Question:
Above is the chart I created using 'DataFrame.plot'. However, it's not really in my desired order. It should be in descending order based on the total number of species. Here is the code I wrote to create this.
'''
## Group data by park_name and conservation status
cons_park = park_species.groupby(['park_name', 'conservation_status']).scientific_name.count().reset_index()
pivoted_cons_park = pd.pivot_table(
data=cons_park, index='park_name',
columns='conservation_status',
values='scientific_name'
)
## Sort data based on conservation status - Changing this one will result in a different chart
pivoted_cons_park.sort_values(by='Species of Concern', inplace=True)
## Plot a bar chart to visualize the data
pivoted_cons_park.plot(kind='barh', stacked=True, figsize=(10,10))
plt.legend(bbox_to_anchor=(1.02, 1.01))
plt.title('Species in Conservation in US National Parks', weight='bold')
plt.ylabel('Park', fontsize=12)
plt.xlabel('Number of species', fontsize=12)
plt.show()
plt.clf()
'''
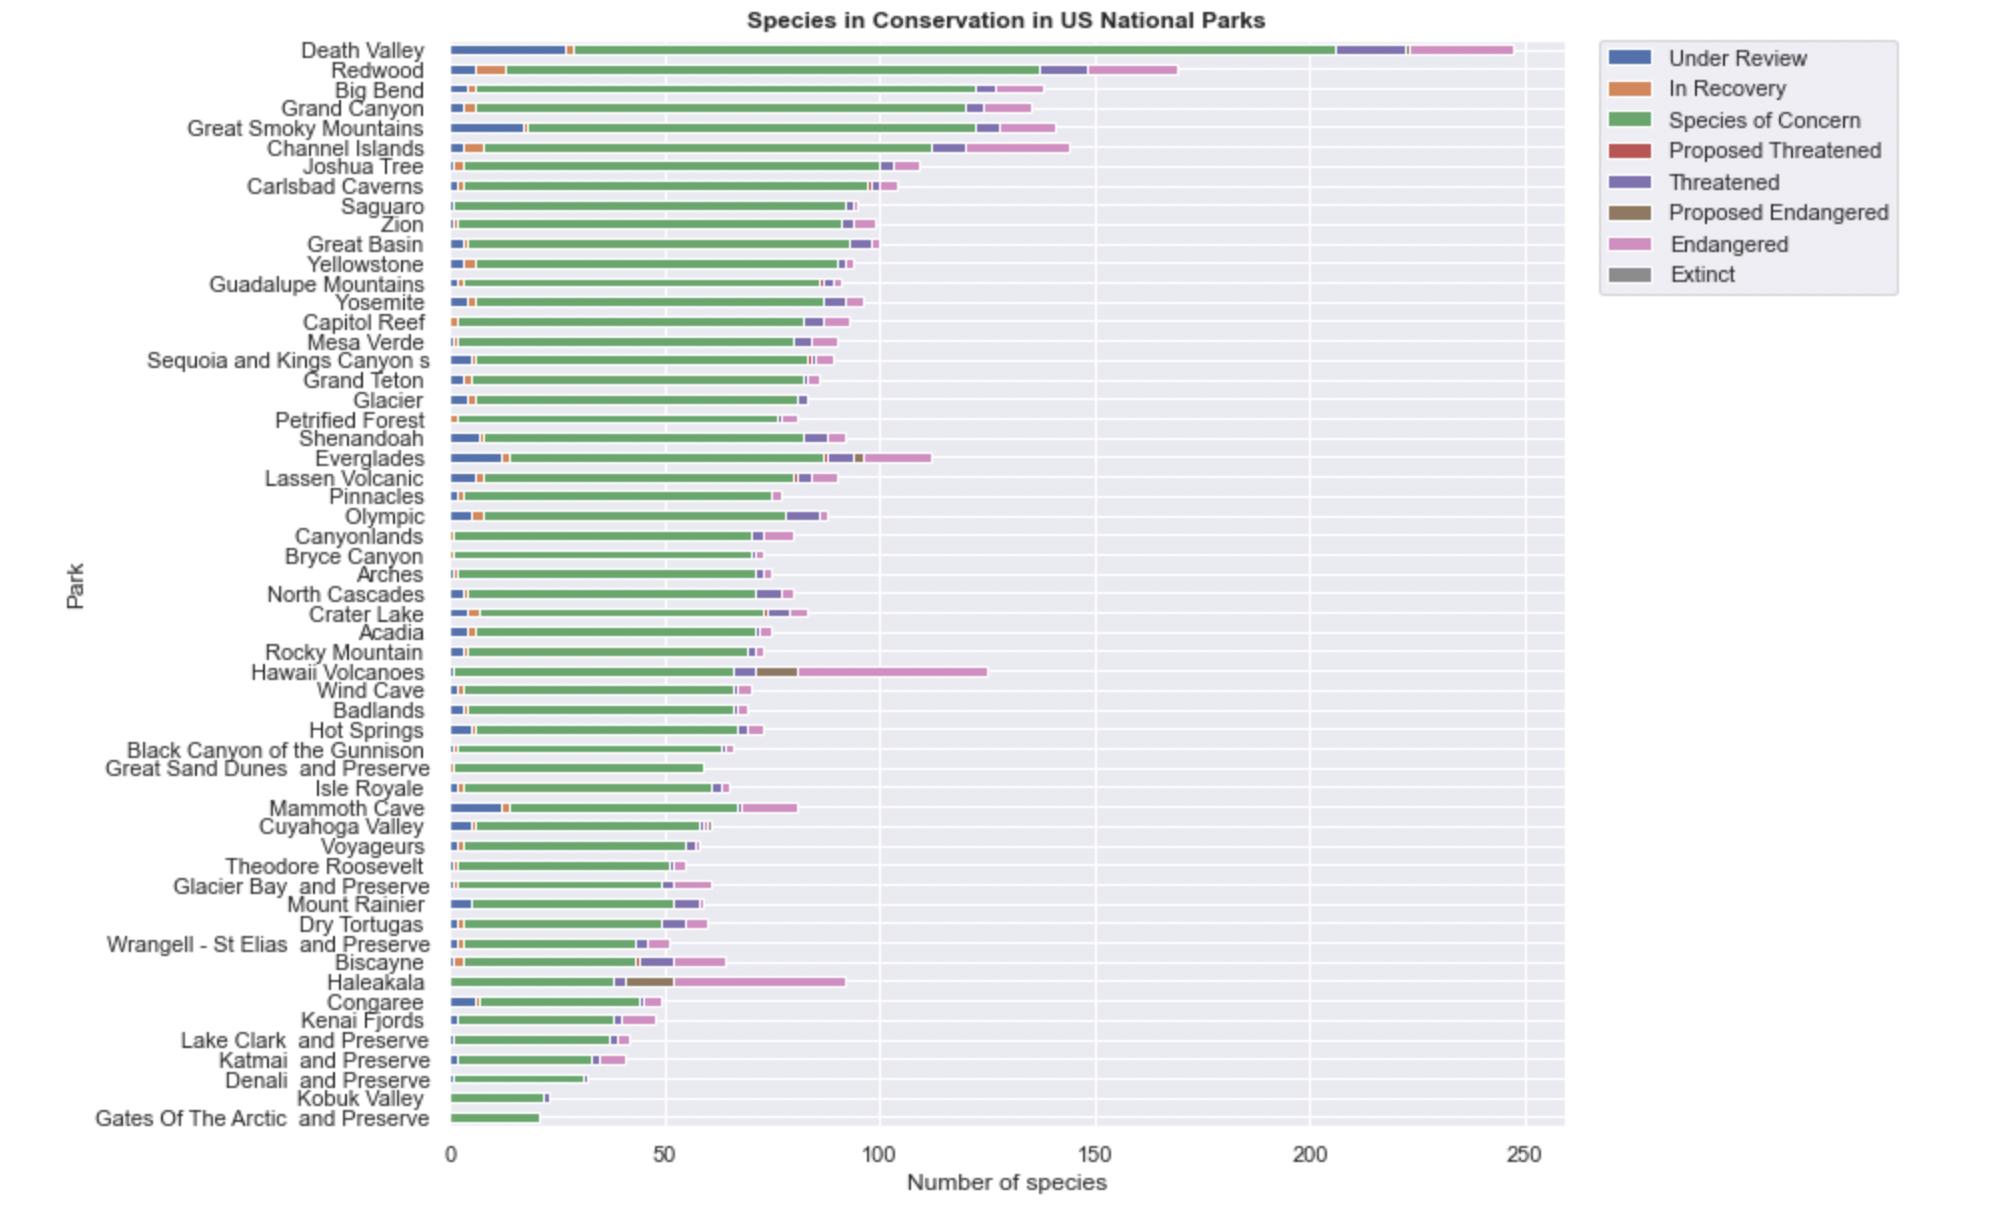
Answer: You are sorting your dataframe by the value "Species of Concern". You should add another column representing the total number of species, and then sort by that value. While plotting you could keep that column hidden.